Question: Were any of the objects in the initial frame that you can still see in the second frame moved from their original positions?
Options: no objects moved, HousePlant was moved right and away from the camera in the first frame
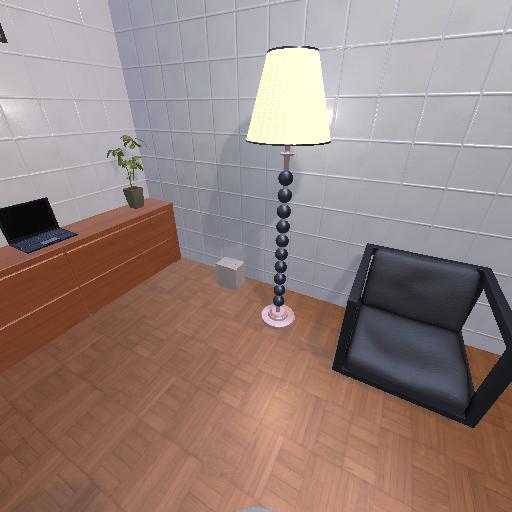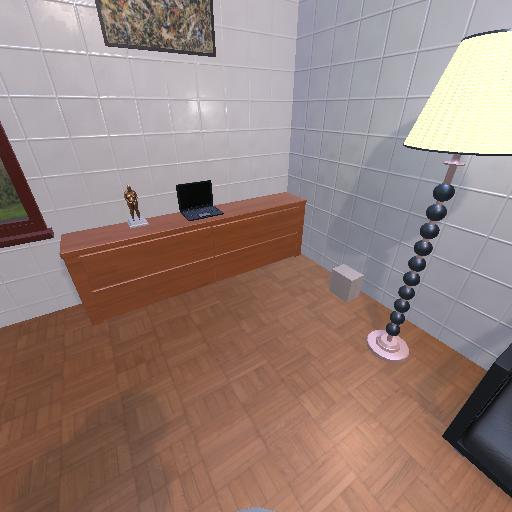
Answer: no objects moved